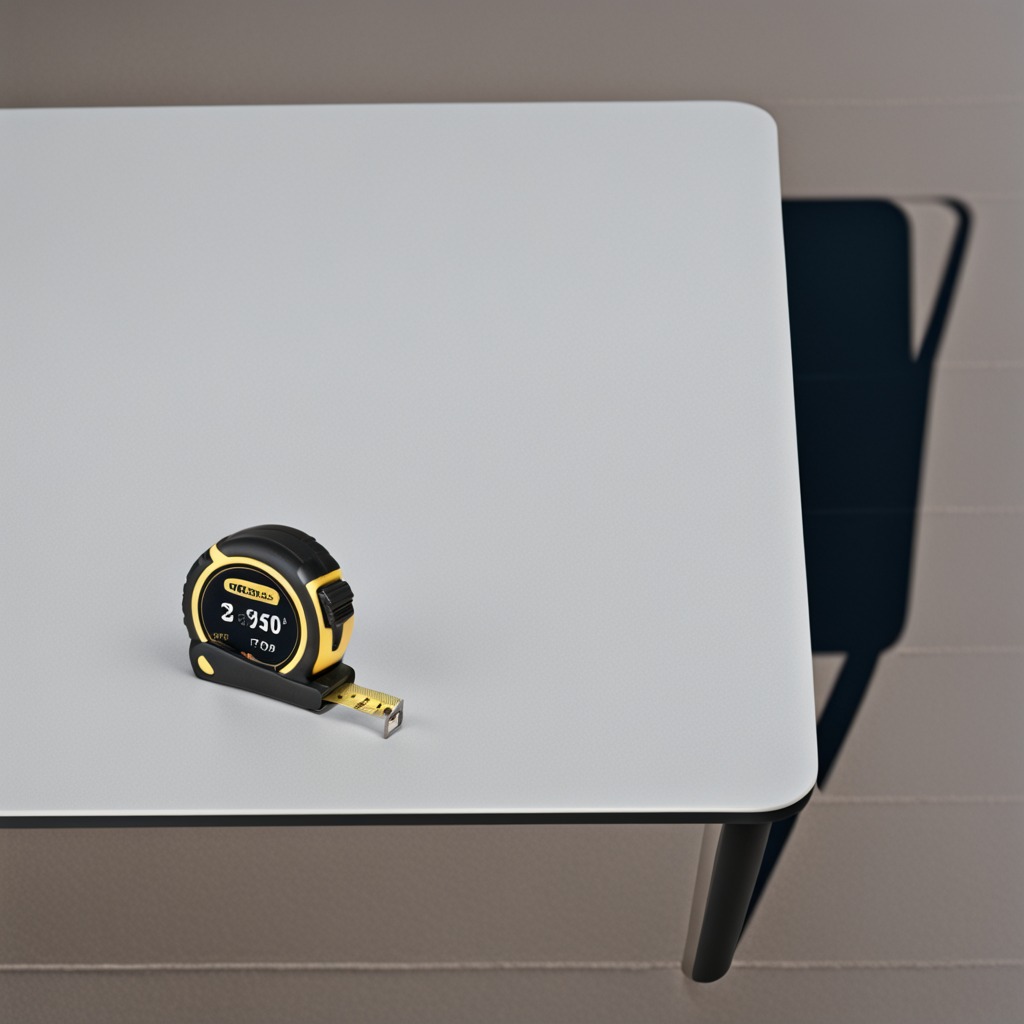
A measuring tape lies on the table in the afternoon light.